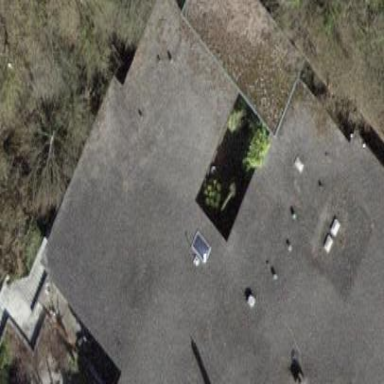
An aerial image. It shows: Building with flat roof.